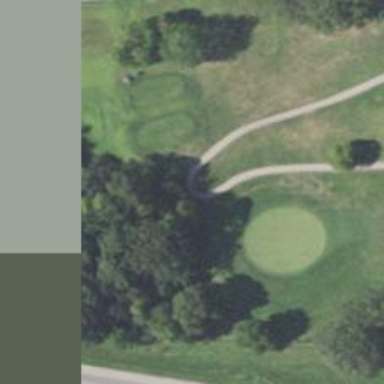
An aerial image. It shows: Service road designated as golf cart path.